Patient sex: M
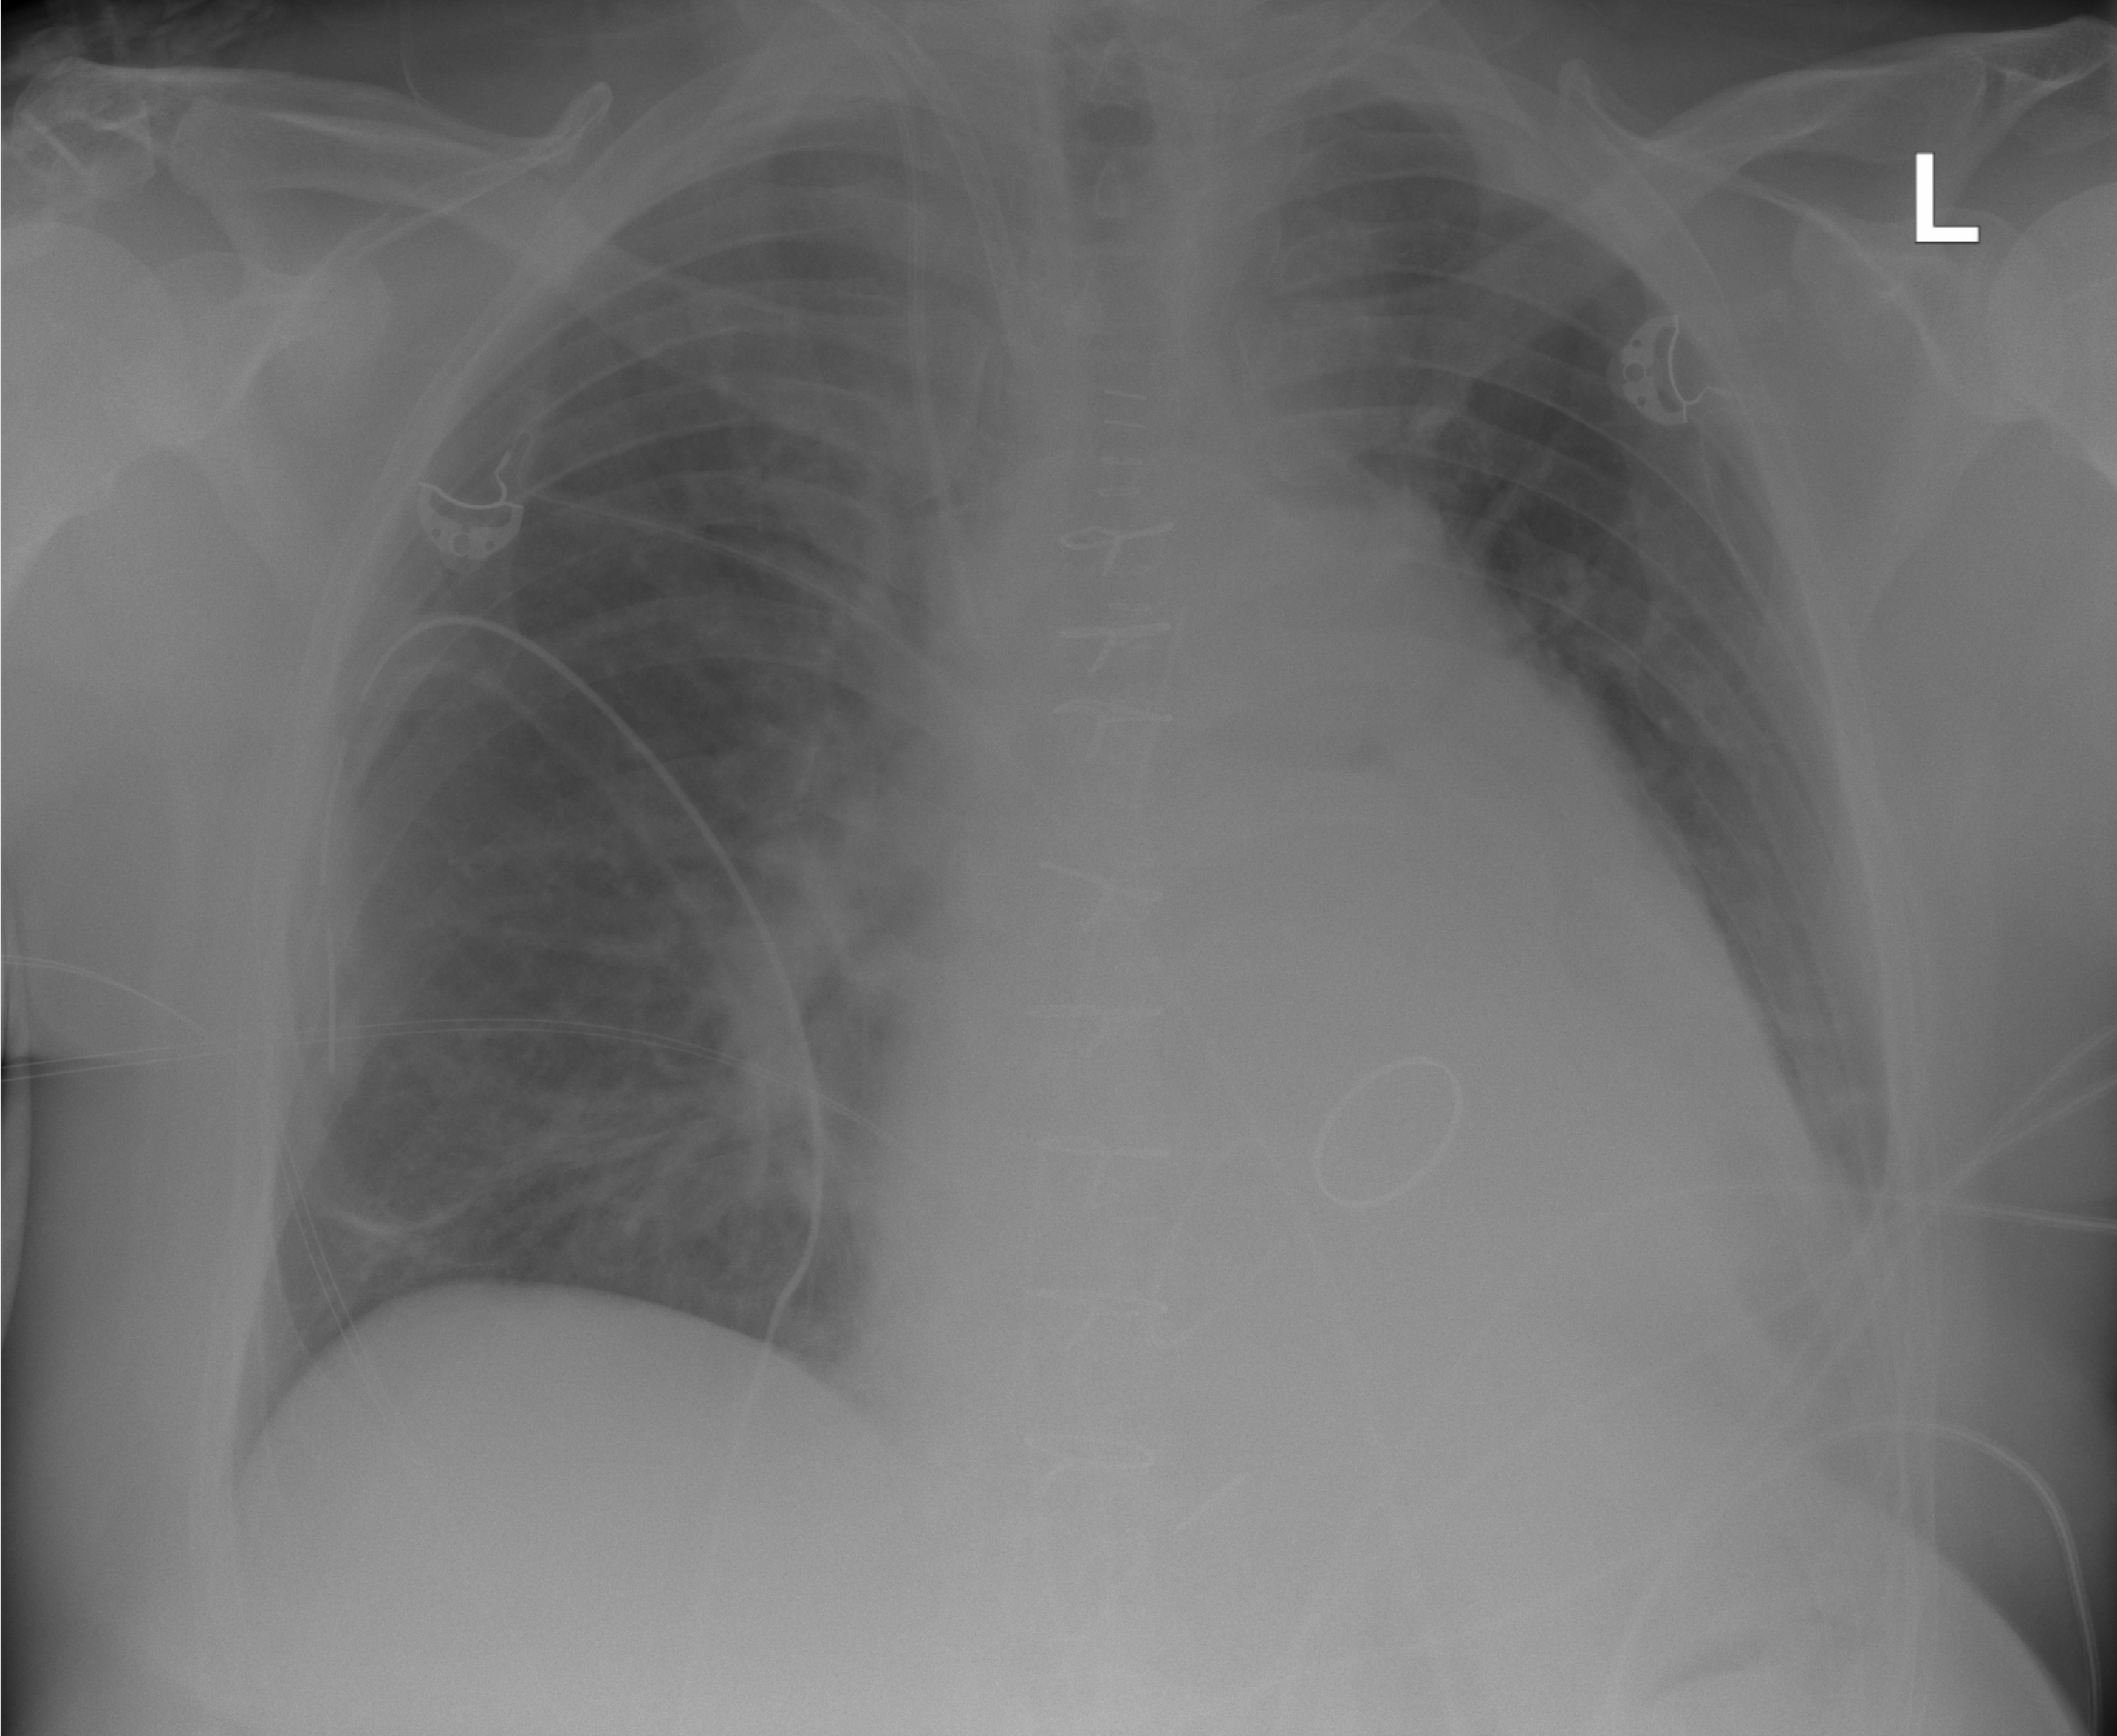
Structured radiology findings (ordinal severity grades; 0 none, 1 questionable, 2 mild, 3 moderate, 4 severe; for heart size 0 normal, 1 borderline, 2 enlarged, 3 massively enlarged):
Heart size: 3
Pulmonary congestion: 2
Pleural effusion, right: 0
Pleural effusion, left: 2
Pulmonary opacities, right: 2
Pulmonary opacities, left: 1
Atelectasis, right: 2
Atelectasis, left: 2